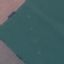
Land use / land cover class: AnnualCrop